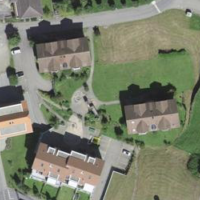
EUNIS habitat code: 55
Species observed at this site:
Pyrrhocorax graculus
Pica pica
Sturnus vulgaris